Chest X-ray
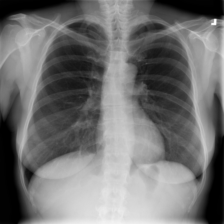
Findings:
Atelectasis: negative
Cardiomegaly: negative
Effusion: negative
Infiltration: negative
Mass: negative
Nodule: negative
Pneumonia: negative
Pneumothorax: negative
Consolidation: negative
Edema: negative
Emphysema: negative
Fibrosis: negative
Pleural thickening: negative
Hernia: negative